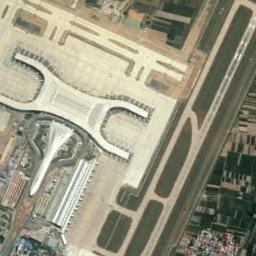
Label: airport